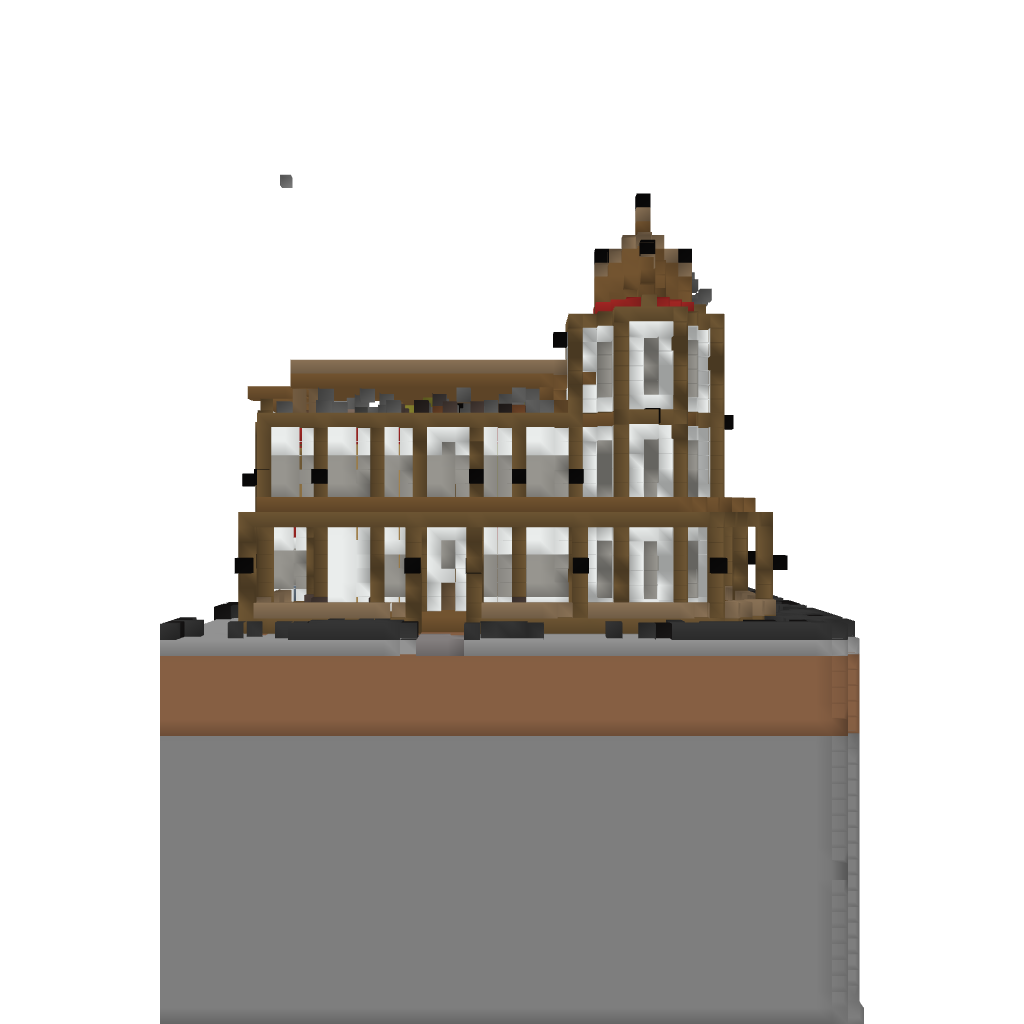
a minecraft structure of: Huge Medieval mansion V1.0